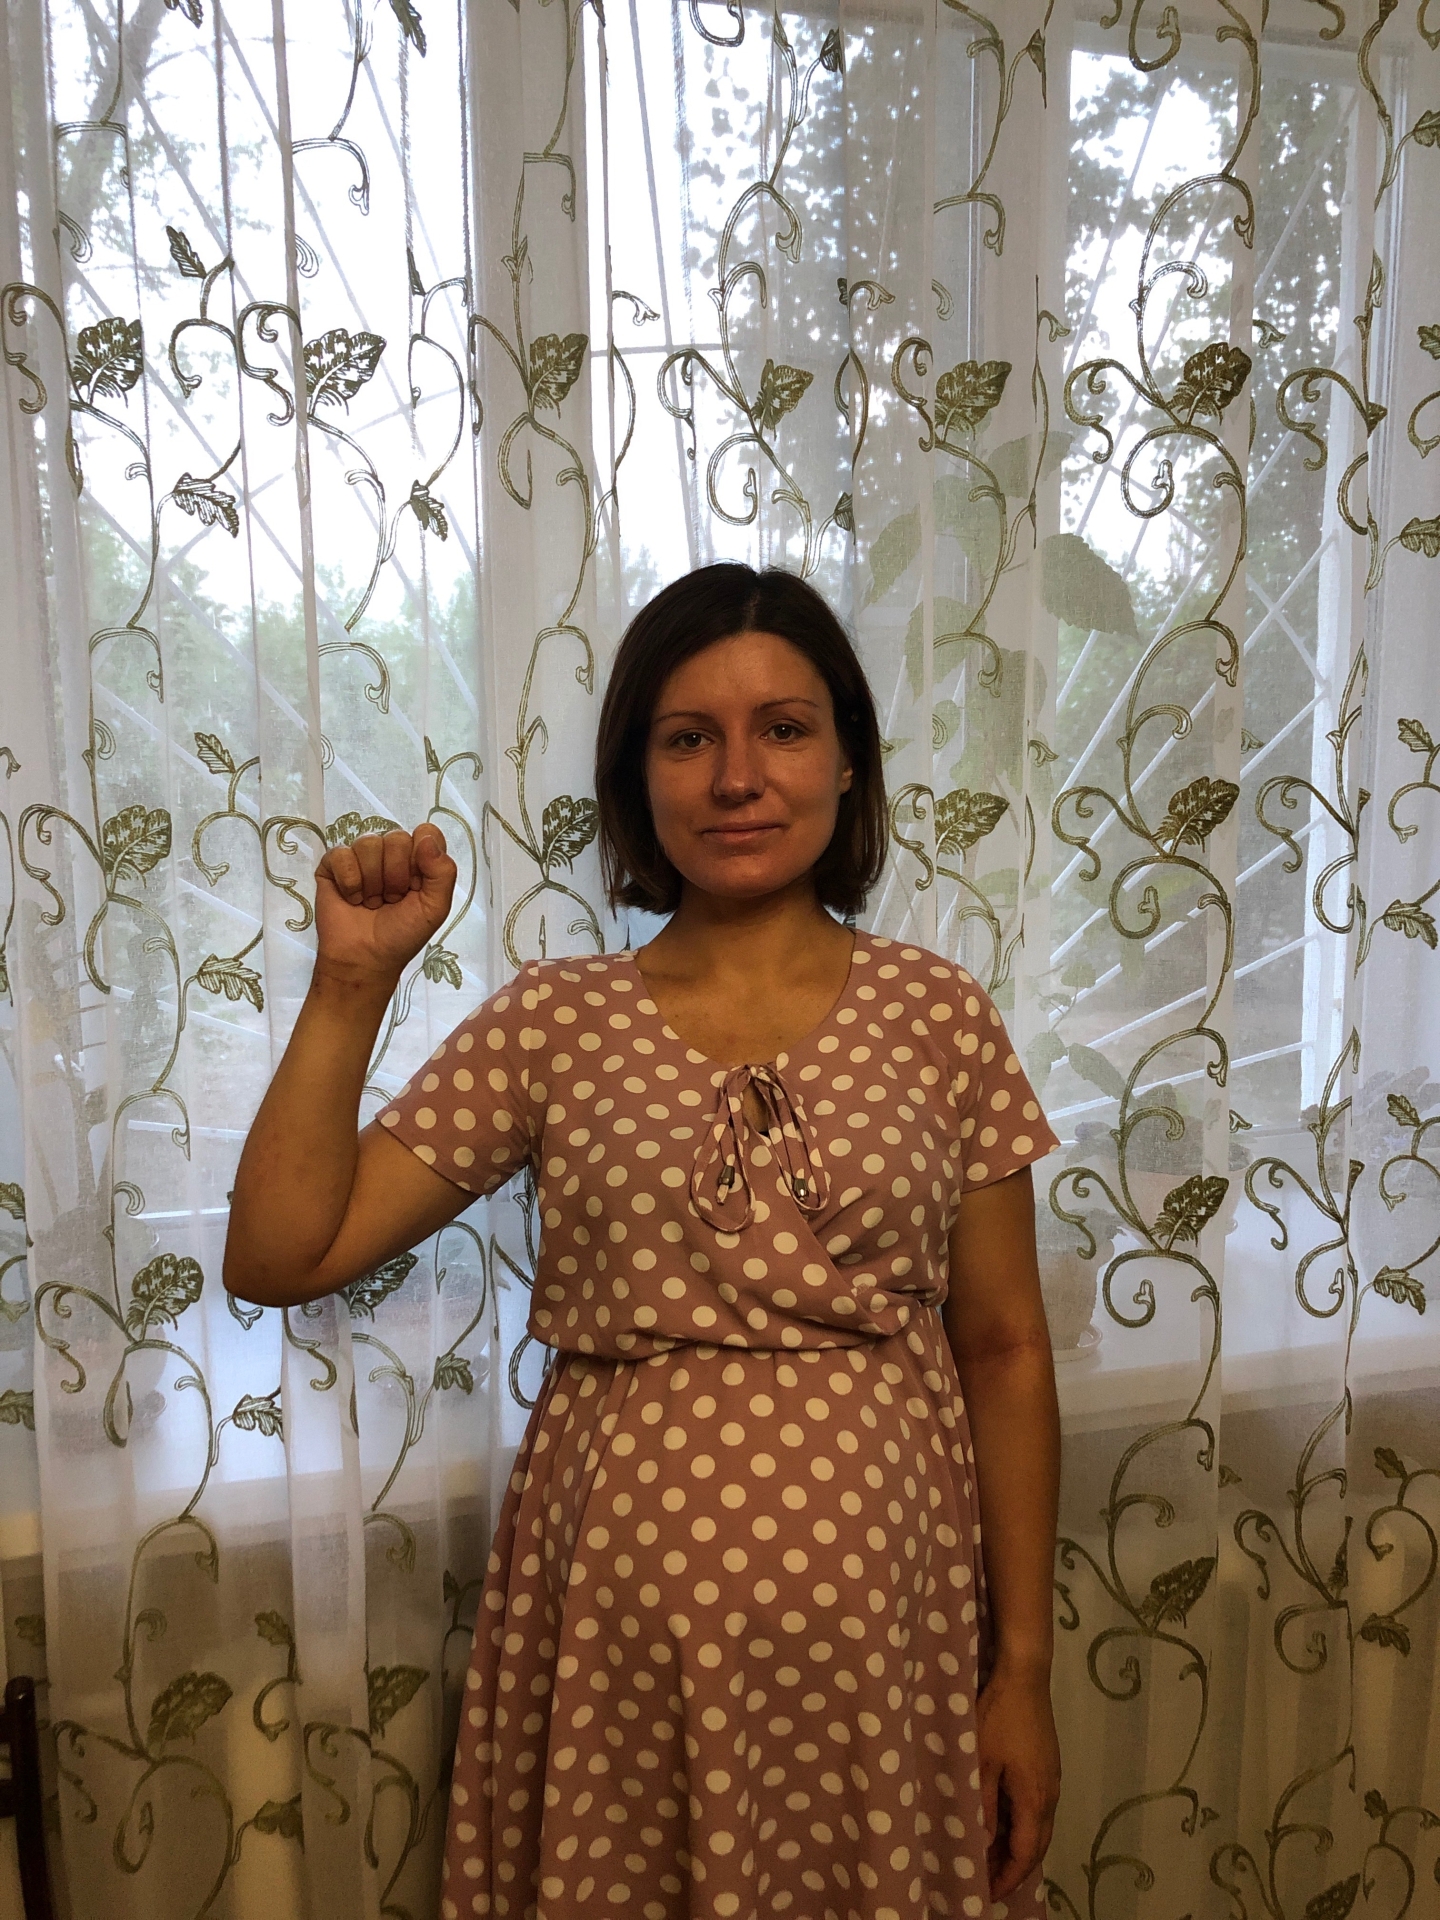
Label: clear